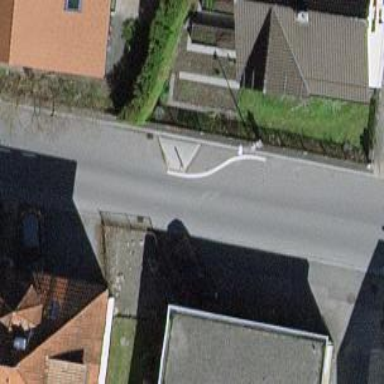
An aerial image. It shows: Chicane for traffic calming.